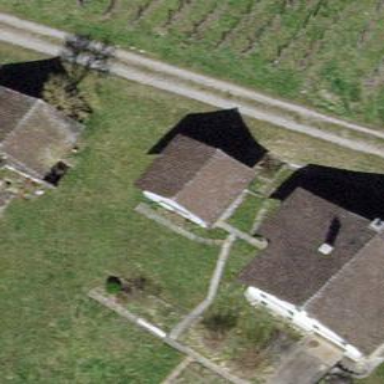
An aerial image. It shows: Shed.